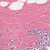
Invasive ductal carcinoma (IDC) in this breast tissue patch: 0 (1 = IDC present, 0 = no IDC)